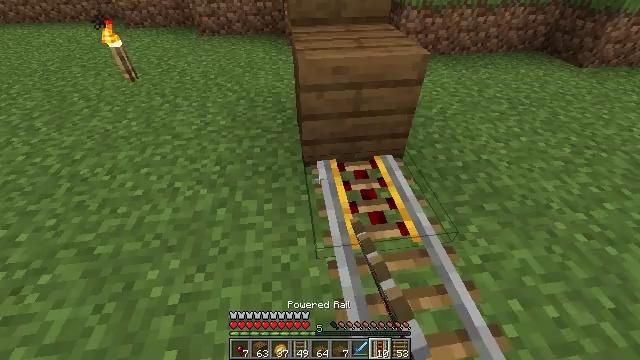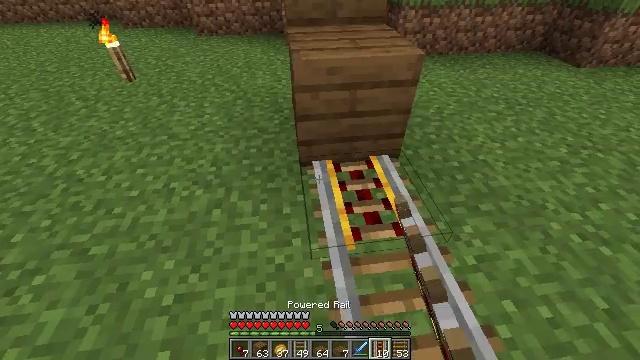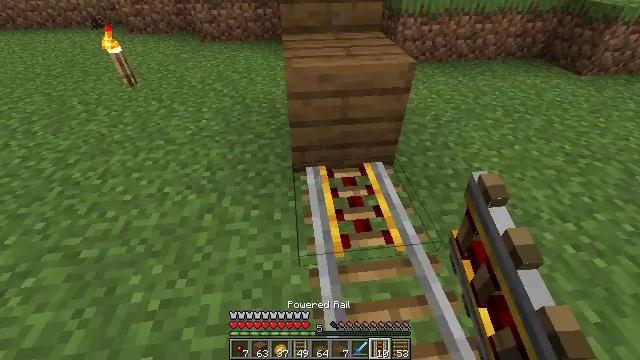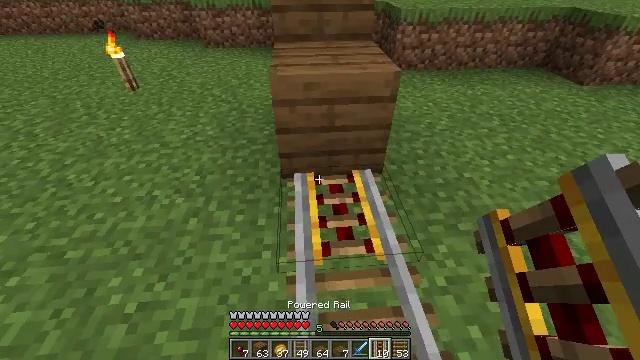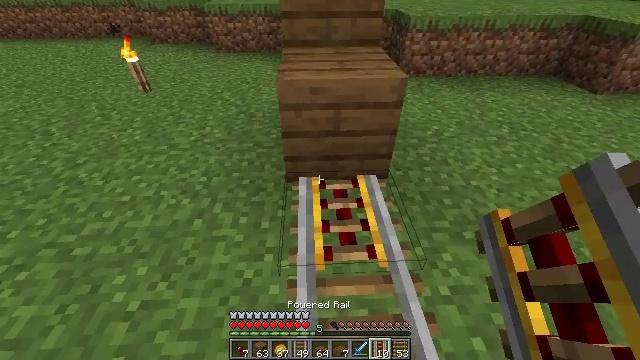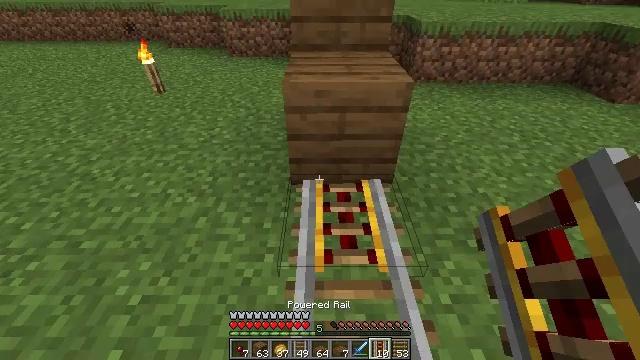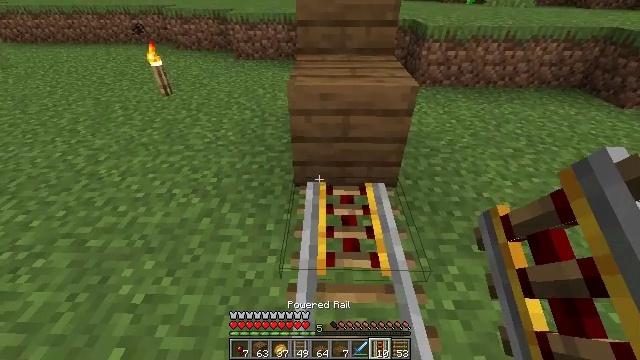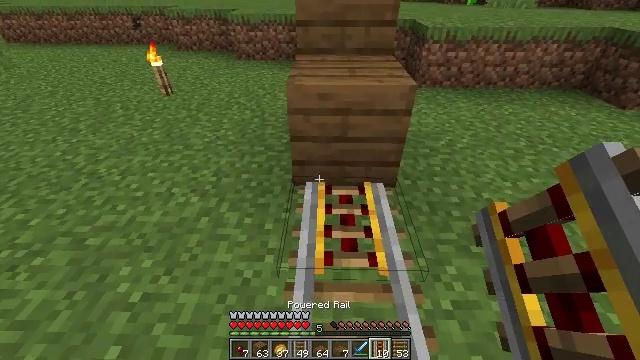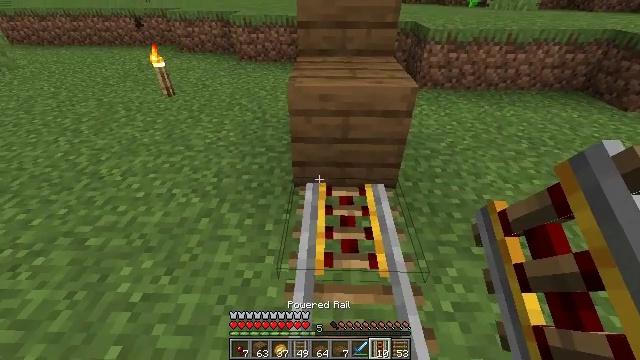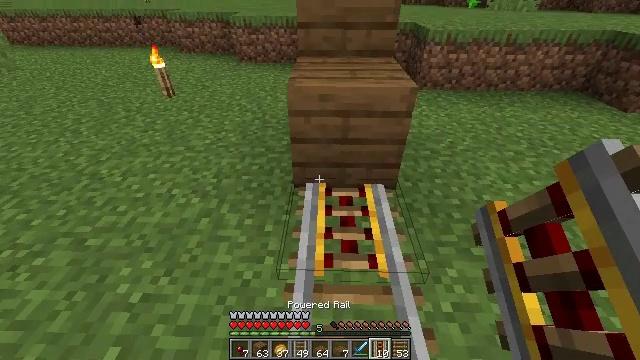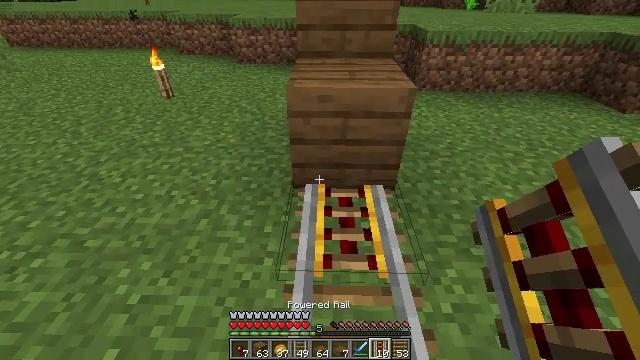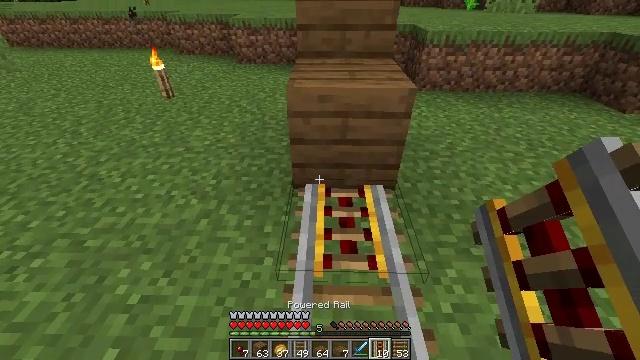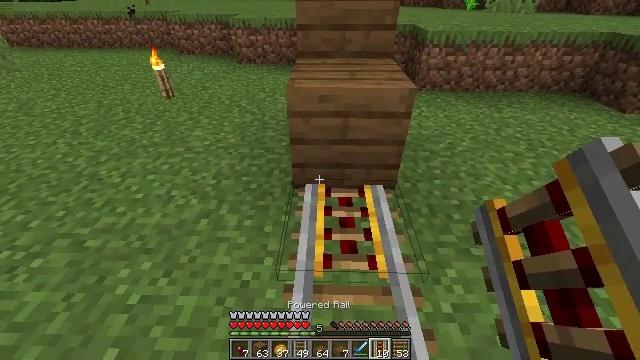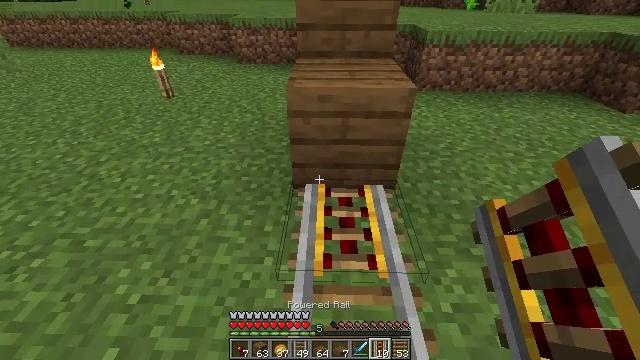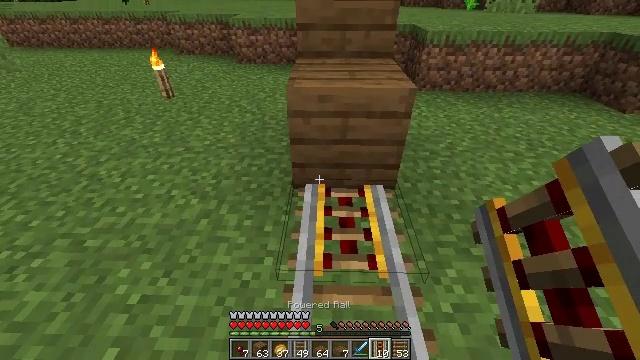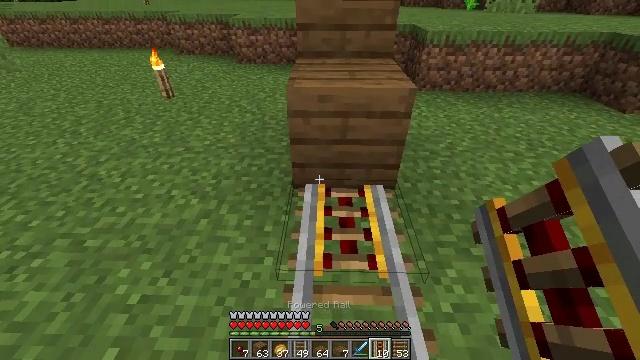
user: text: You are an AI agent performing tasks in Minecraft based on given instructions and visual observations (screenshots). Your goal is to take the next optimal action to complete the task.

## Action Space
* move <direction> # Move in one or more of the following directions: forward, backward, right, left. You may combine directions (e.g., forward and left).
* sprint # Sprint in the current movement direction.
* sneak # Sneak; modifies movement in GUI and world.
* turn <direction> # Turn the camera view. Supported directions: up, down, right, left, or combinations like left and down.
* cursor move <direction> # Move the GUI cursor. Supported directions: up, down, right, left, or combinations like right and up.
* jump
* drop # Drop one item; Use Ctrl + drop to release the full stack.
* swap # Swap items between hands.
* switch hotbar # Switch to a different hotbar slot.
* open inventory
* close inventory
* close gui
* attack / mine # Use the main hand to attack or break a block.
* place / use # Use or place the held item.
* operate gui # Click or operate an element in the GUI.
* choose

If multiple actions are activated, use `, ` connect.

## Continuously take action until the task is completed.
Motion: motion action
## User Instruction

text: Break the powered rail to collect it.
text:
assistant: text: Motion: move right
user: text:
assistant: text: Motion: move right, turn left and up
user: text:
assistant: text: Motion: turn left and up
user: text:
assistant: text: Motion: turn left and up
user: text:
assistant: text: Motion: turn left
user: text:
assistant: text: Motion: turn left
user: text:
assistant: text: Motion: no_op
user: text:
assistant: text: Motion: no_op
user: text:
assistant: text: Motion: no_op
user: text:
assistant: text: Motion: no_op
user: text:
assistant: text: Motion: no_op
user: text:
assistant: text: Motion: no_op
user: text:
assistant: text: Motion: no_op
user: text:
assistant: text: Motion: no_op
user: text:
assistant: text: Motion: no_op
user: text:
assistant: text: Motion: no_op
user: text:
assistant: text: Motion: no_op
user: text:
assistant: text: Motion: turn right and down
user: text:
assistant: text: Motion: no_op
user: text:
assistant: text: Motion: attack / mine
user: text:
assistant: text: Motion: attack / mine
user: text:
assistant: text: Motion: attack / mine
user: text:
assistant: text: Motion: attack / mine
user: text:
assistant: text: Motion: turn down, attack / mine
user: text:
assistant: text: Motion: attack / mine
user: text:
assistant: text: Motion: attack / mine
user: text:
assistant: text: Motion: attack / mine
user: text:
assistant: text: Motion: attack / mine
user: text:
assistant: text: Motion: attack / mine
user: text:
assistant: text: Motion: attack / mine